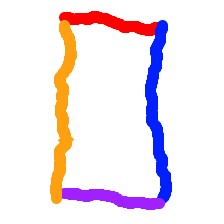
Shape: rectangle